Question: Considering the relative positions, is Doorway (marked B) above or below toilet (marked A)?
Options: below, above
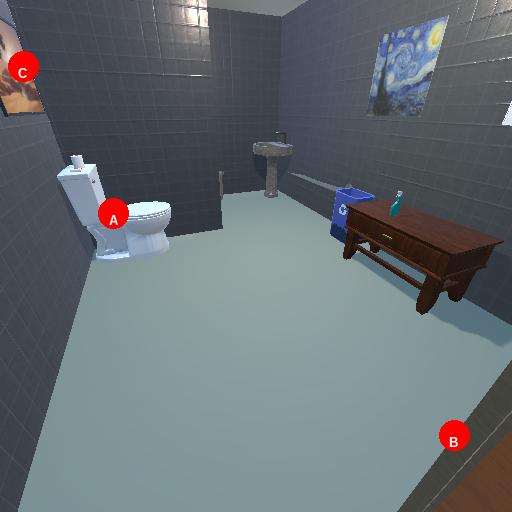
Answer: below